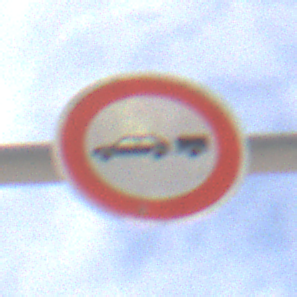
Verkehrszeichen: VerbotPersonenkraftwagenMitAnhaenger
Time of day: MorningAfternoon
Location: Outdoor (Suburban)
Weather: PartlyCloudy
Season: NotSpecified
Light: Natural